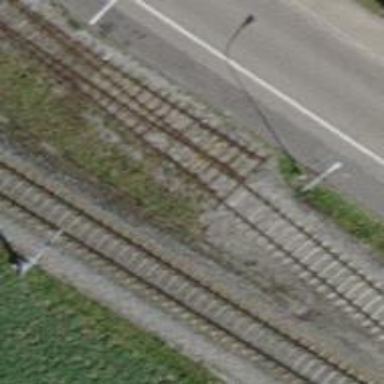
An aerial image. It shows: Single-track spur railway line.